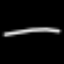
Label: line